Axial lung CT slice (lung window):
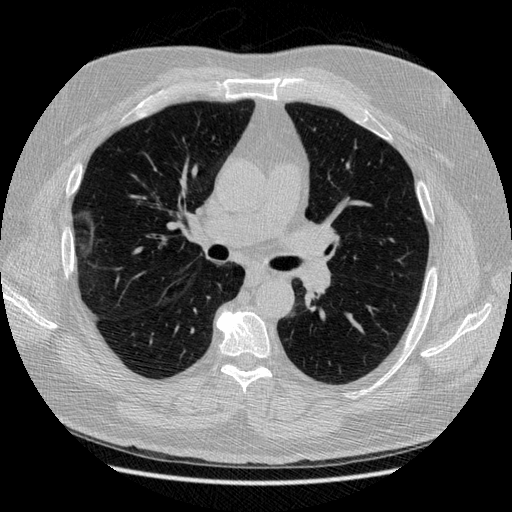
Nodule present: no